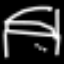
Label: bed